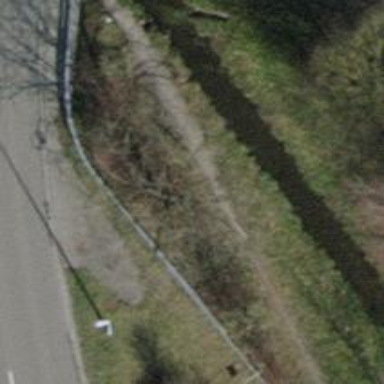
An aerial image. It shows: Compacted path with excellent trail visibility.